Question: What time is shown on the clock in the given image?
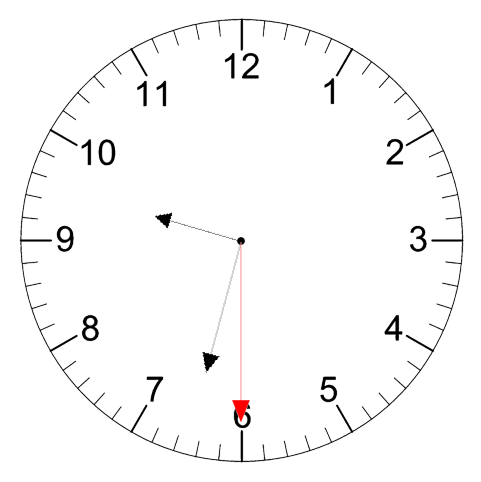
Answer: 09:32:30